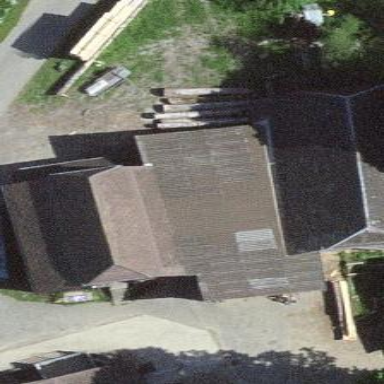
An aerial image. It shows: Rural barn.